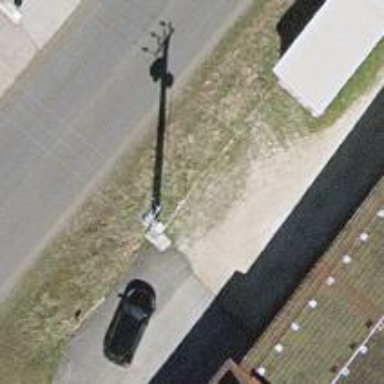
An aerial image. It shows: Concrete power pole with main transformer. This pole is part of minor distribution substation.